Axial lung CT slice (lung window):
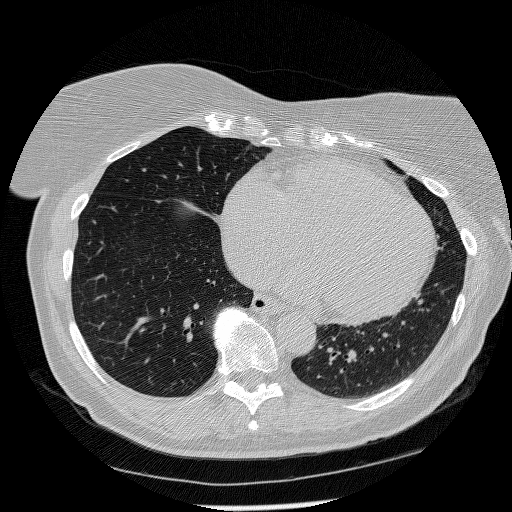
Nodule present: no